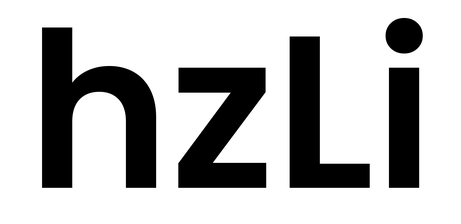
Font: Poppins-SemiBold